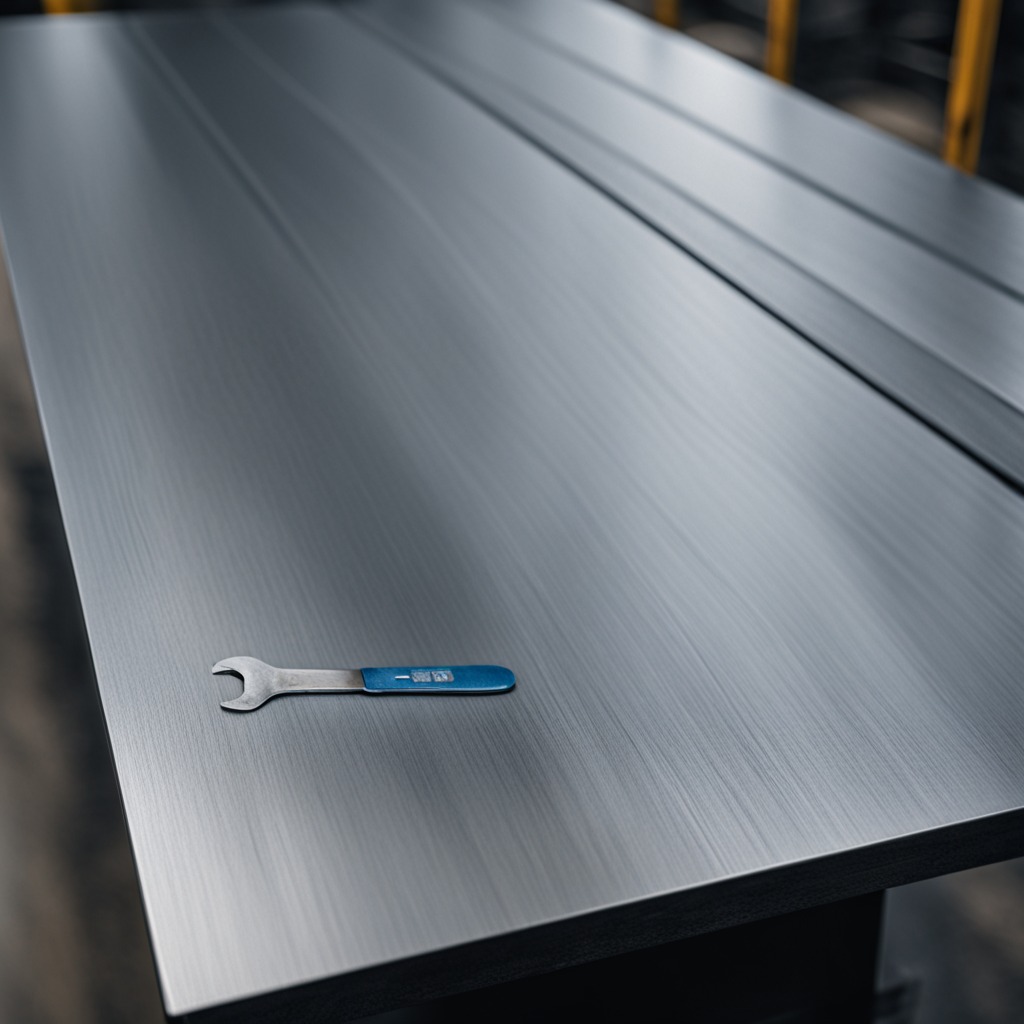
An wrench is lying on a cold steel table in a mining workshop.